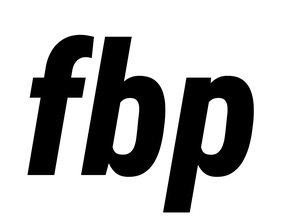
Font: Roboto-Italic_Condensed_ExtraBold_Italic